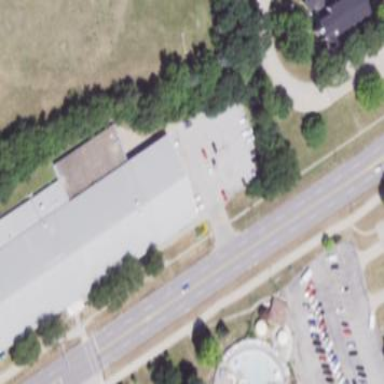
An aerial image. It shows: Sports center building.